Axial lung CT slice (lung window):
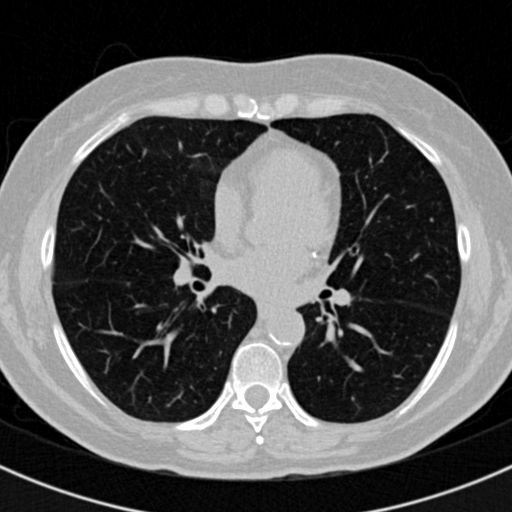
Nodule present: no